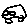
Label: car